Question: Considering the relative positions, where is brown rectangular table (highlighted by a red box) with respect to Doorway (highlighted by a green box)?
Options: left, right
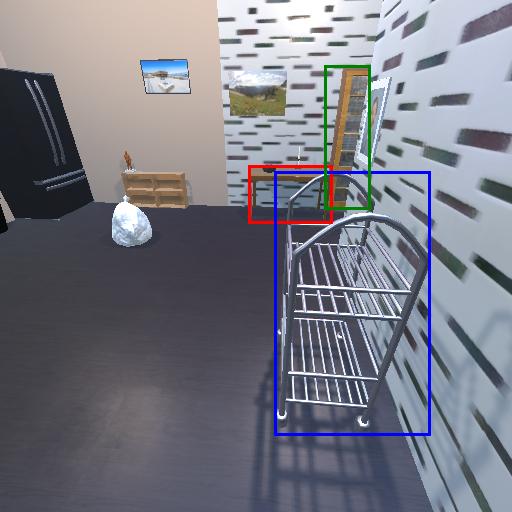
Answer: left